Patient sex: M
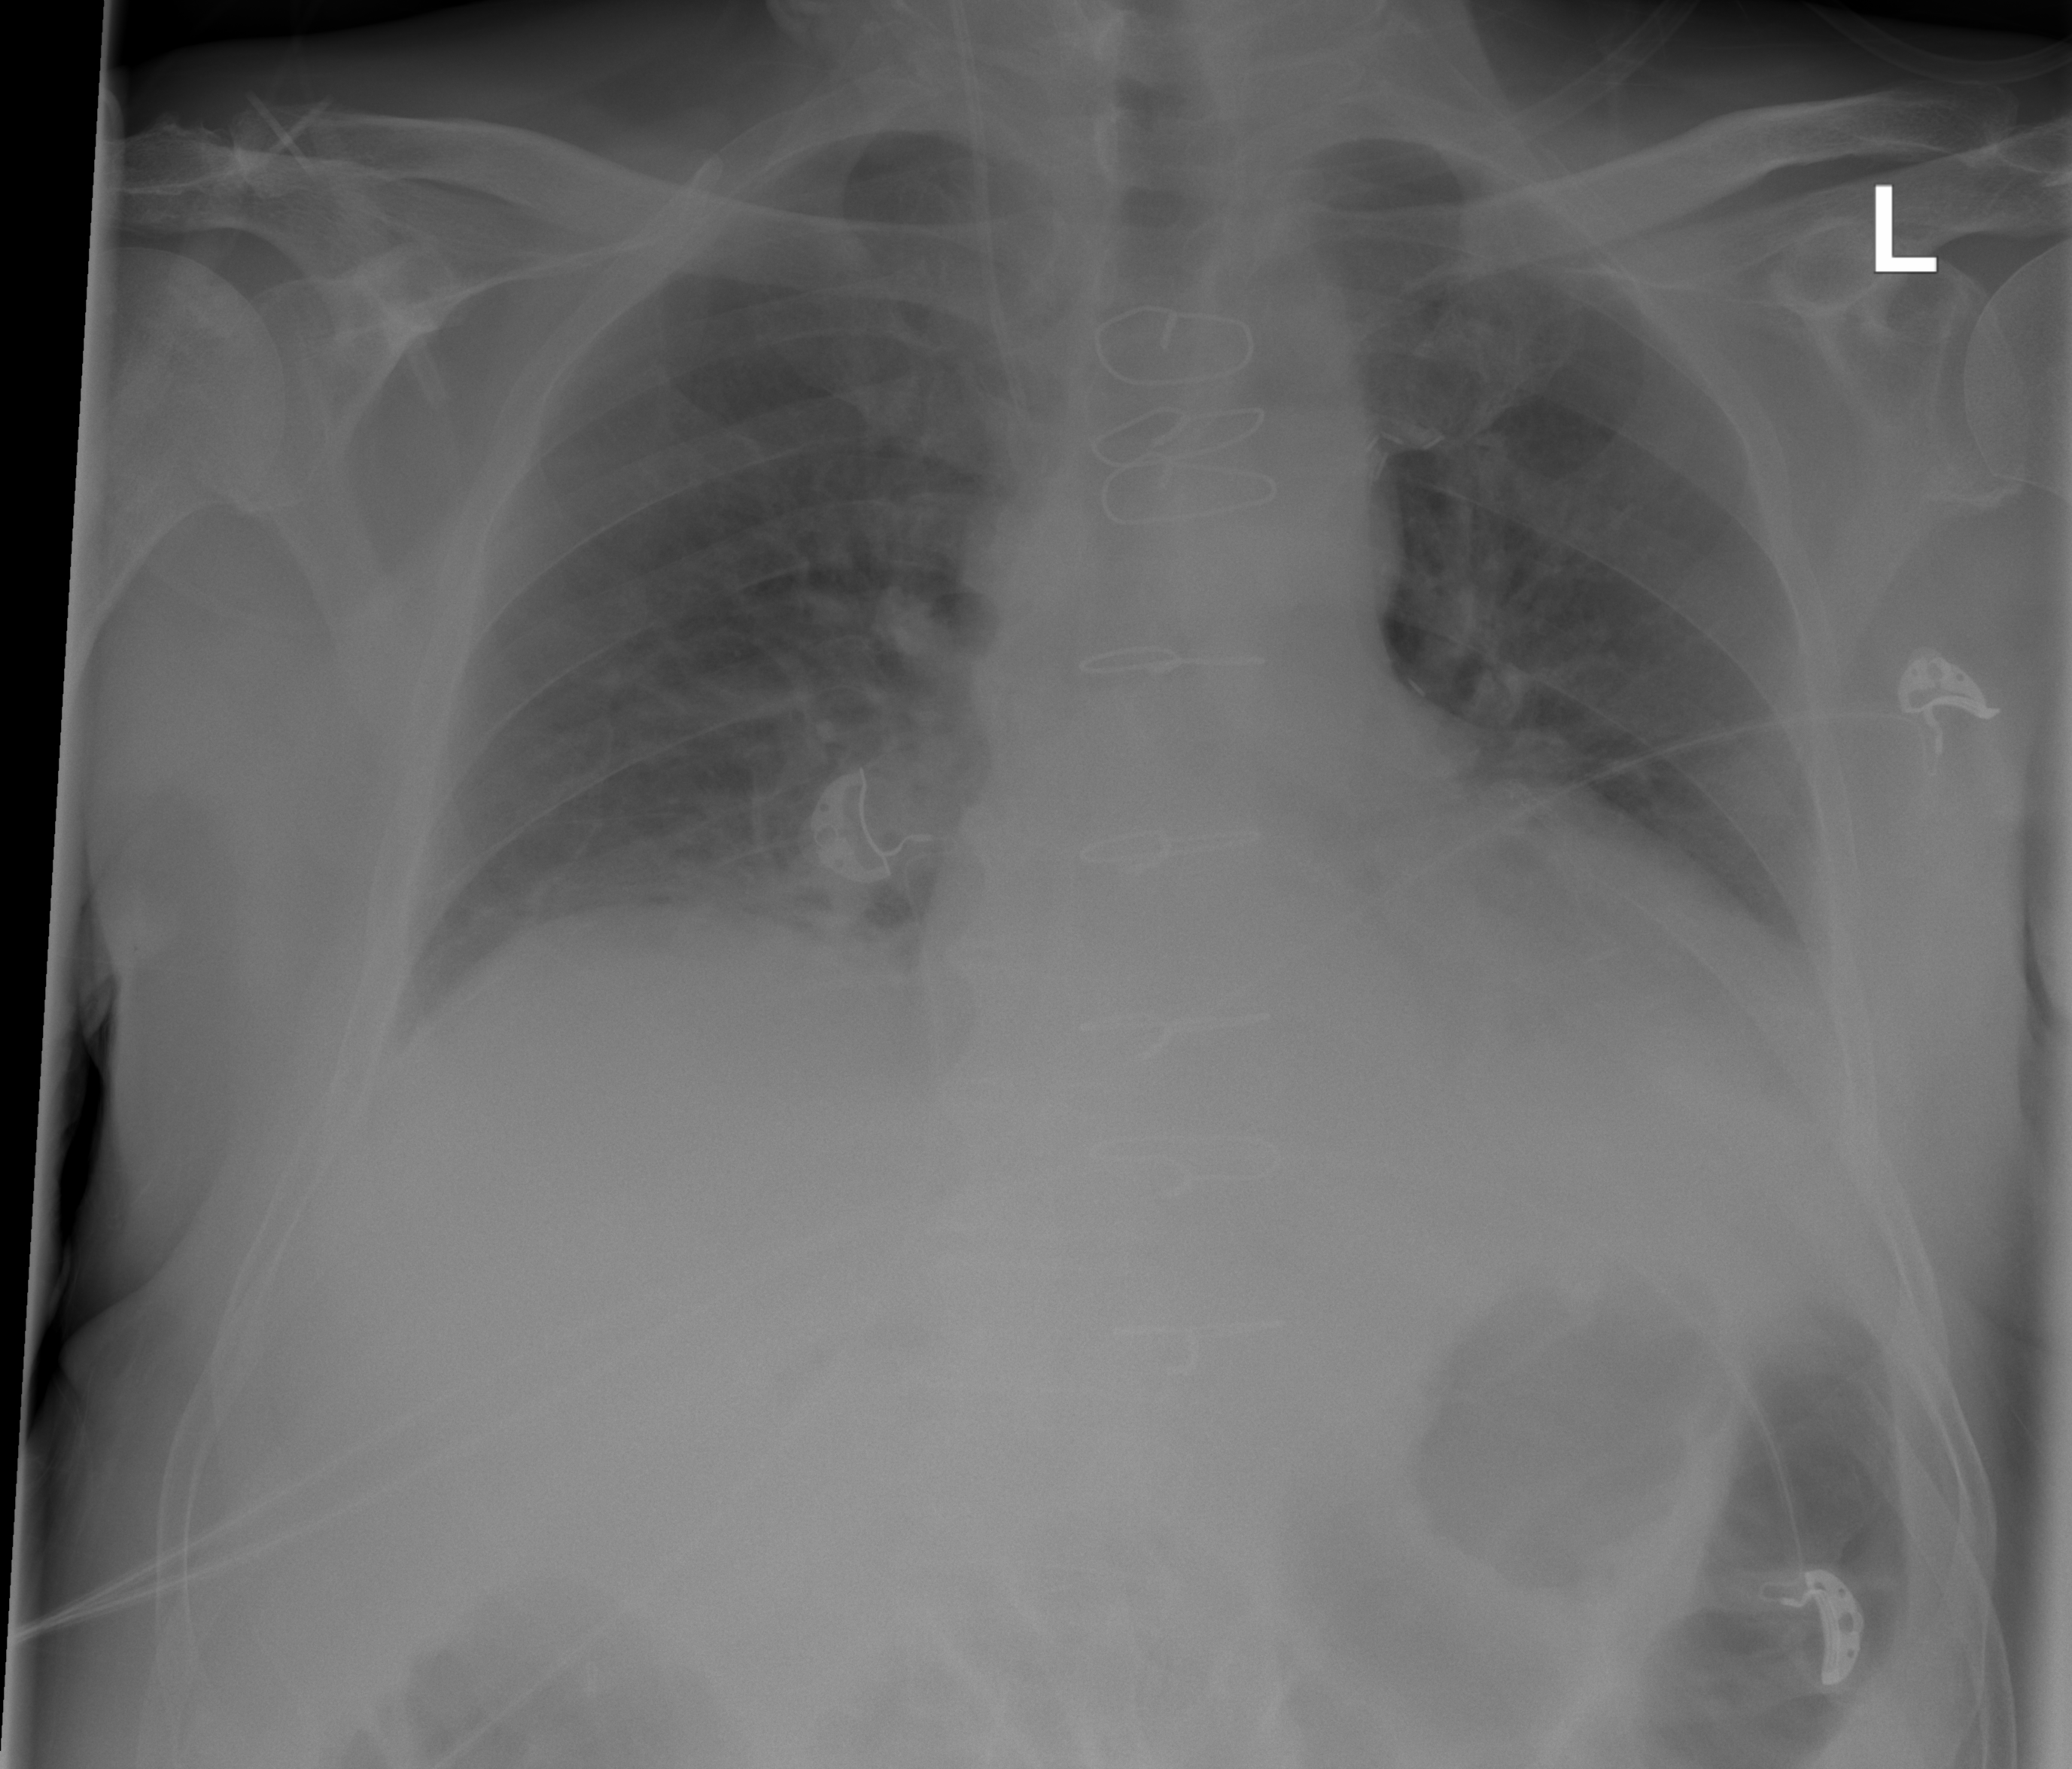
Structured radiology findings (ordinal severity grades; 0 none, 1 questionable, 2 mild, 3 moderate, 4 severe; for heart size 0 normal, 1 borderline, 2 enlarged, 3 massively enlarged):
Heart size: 0
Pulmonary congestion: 1
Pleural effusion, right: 1
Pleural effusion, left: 1
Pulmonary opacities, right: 0
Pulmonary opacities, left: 0
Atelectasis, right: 2
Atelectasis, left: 3